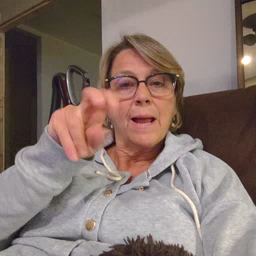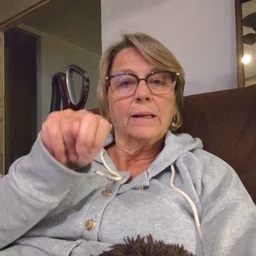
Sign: pen